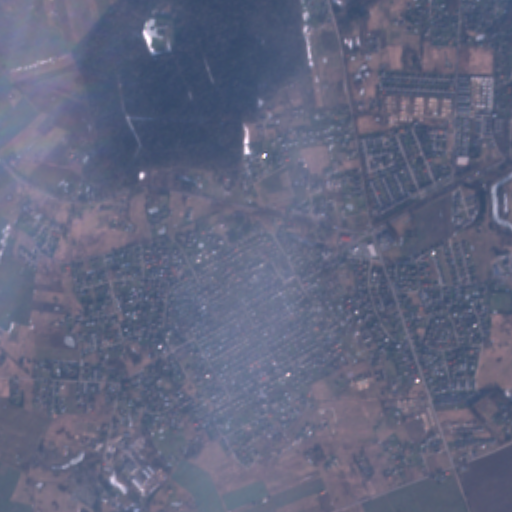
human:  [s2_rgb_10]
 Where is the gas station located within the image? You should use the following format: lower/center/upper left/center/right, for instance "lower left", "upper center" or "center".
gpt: The gas station is located in the center right of the image.
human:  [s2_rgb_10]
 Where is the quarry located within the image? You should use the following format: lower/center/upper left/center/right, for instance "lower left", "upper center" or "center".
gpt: There is no quarry in the image.